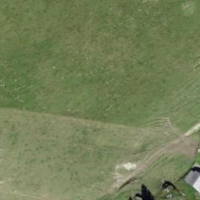
EUNIS habitat code: 23
Species observed at this site:
Prunella vulgaris